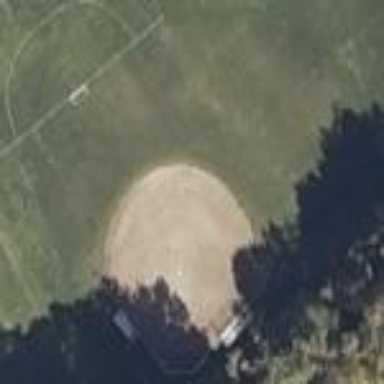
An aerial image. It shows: Baseball pitch used for softball or little league games.